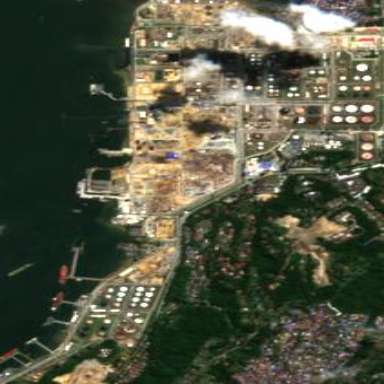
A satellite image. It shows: Industrial area with refinery.